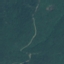
Land use / land cover: Forest